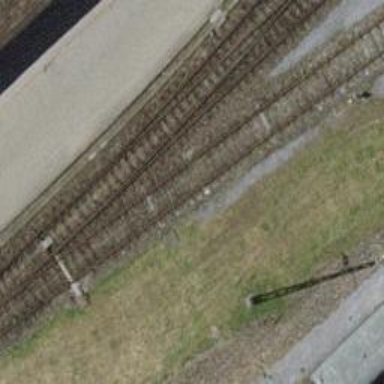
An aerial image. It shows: Railway yard with electrified tracks and single track.